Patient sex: M
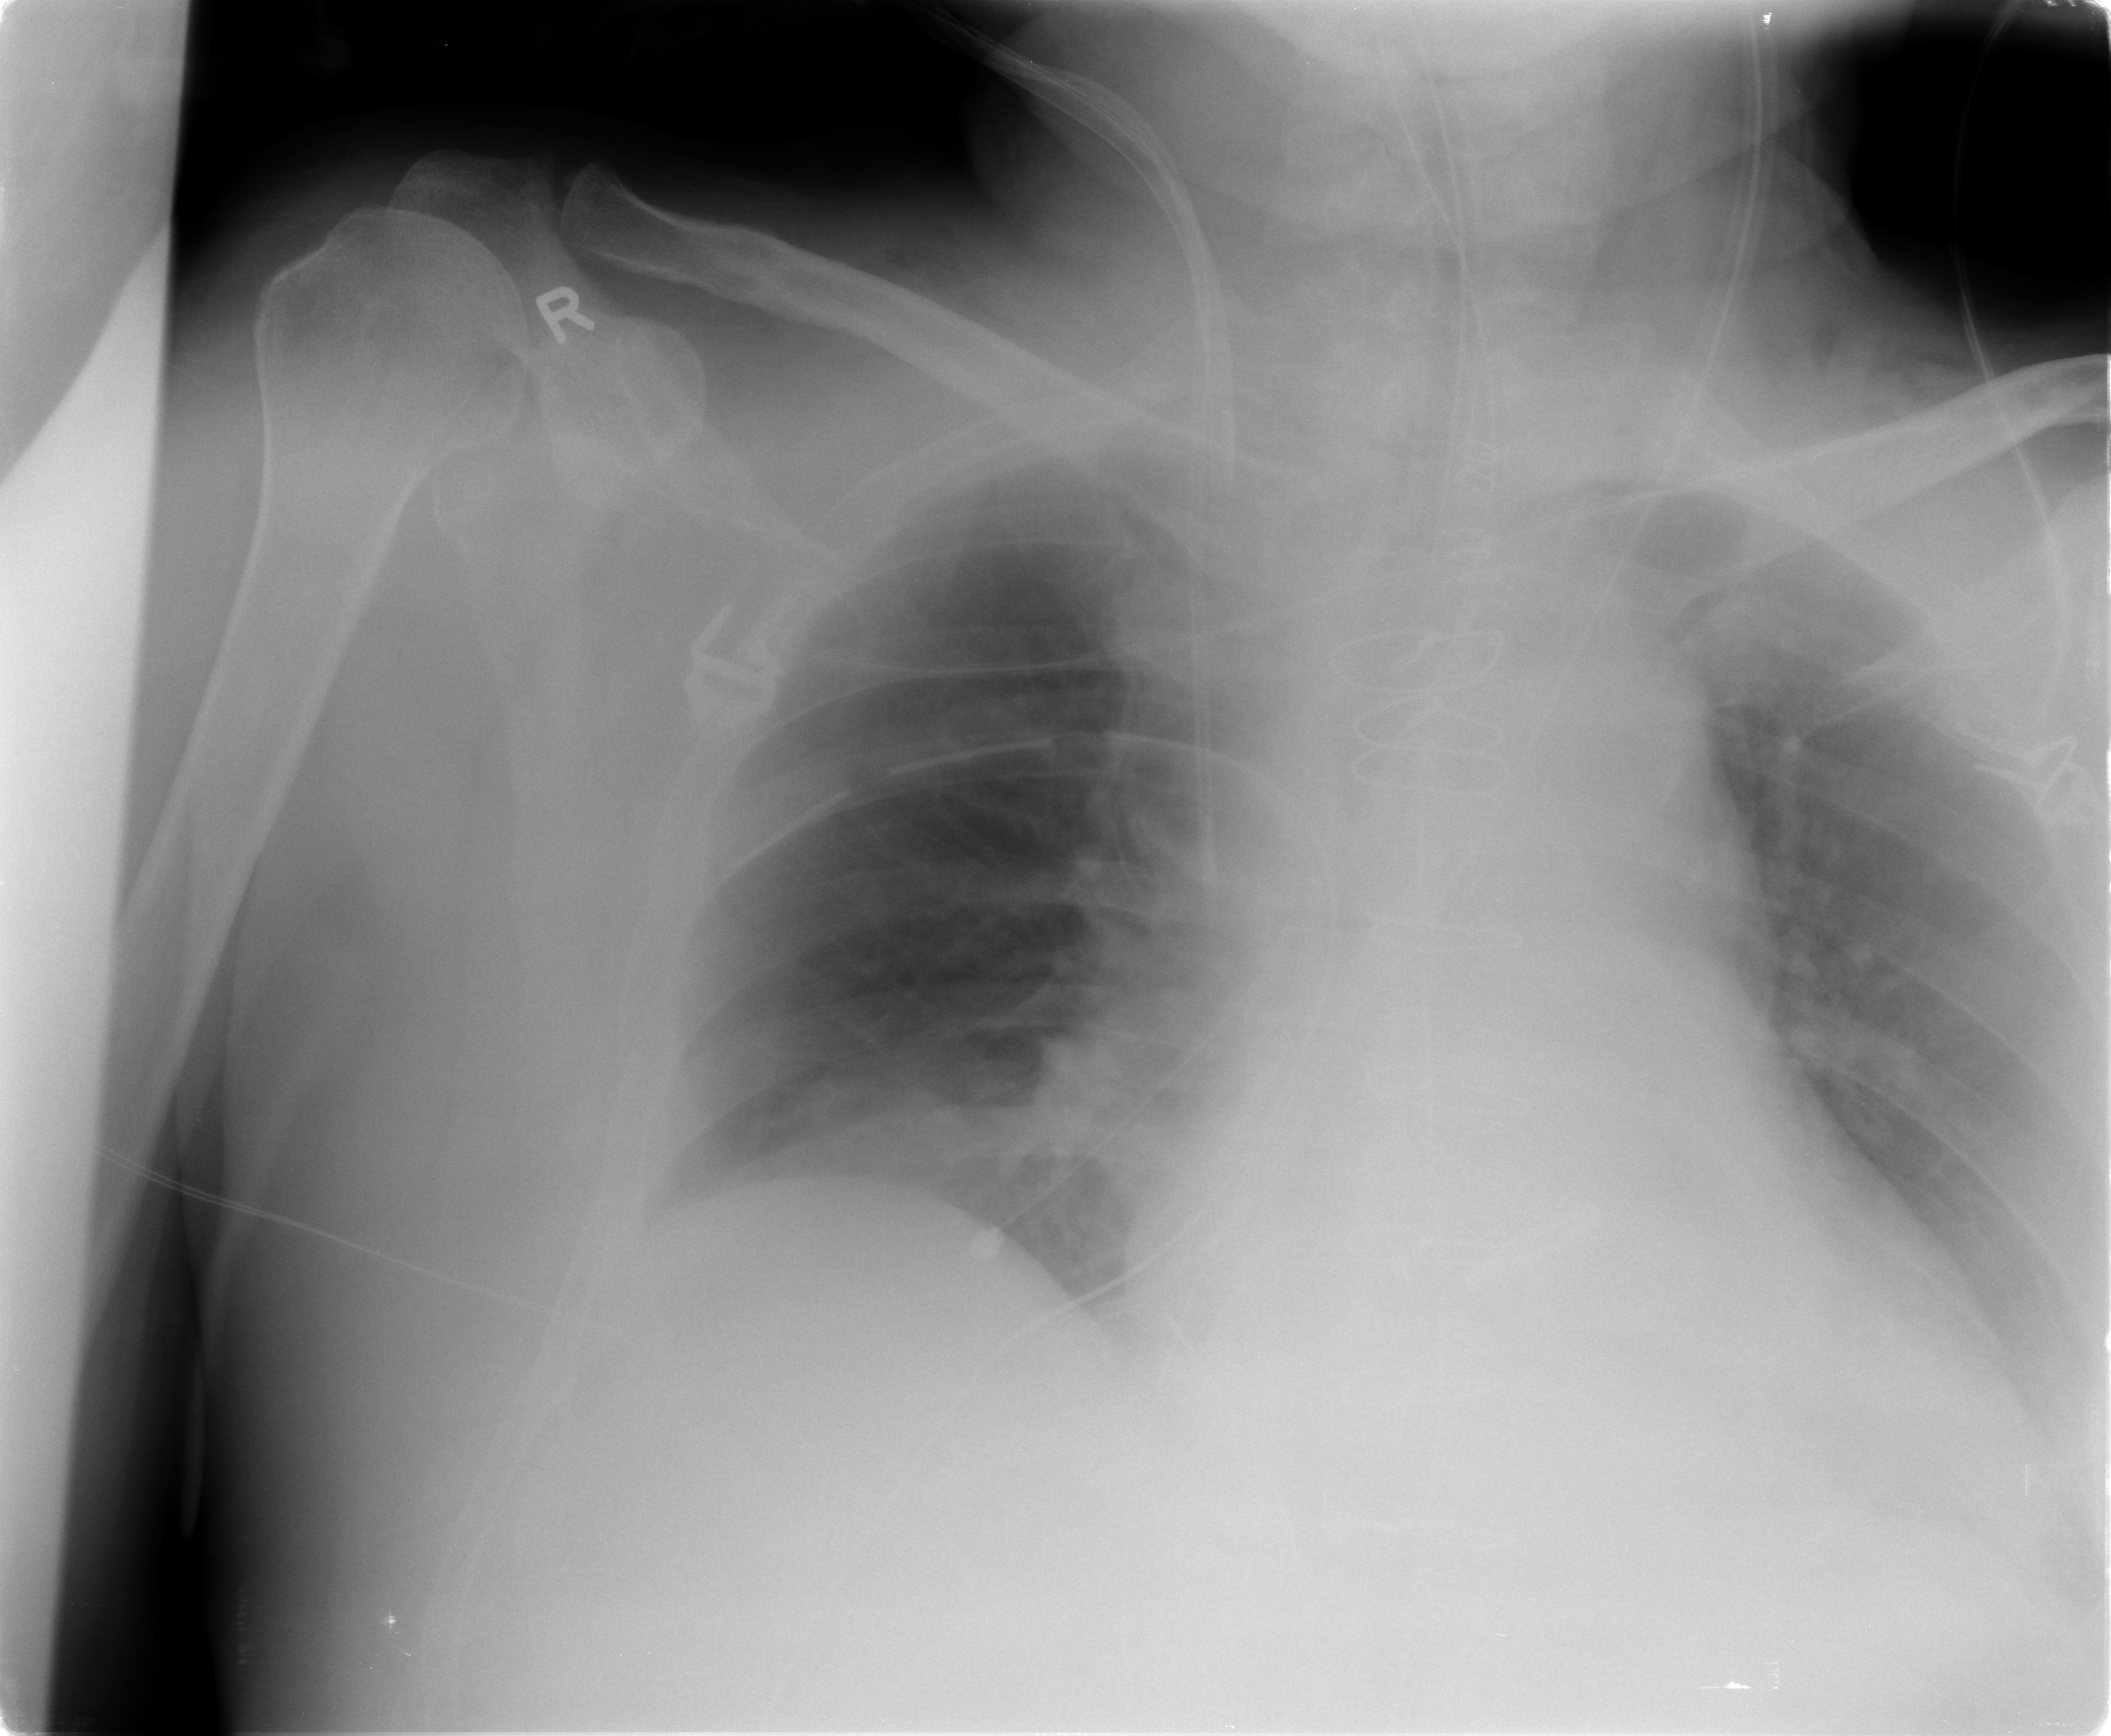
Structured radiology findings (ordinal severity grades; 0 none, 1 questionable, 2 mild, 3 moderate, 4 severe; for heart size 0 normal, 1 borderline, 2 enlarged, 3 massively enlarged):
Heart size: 0
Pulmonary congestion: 0
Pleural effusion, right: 0
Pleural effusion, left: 2
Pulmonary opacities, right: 1
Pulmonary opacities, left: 0
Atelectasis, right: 2
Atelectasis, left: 0